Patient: sex F, age 58
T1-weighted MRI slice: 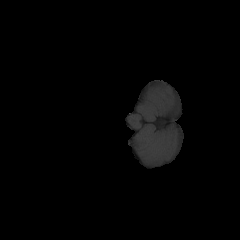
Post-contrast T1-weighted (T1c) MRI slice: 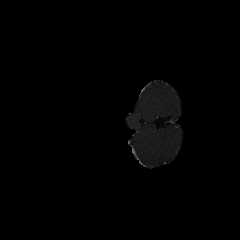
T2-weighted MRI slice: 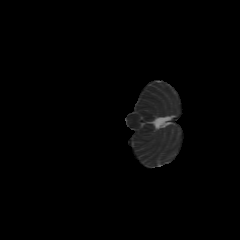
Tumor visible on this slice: no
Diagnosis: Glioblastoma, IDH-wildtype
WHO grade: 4